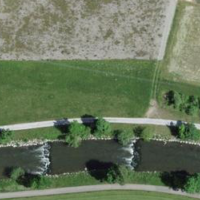
EUNIS habitat code: 25
Species observed at this site:
Tussilago farfara